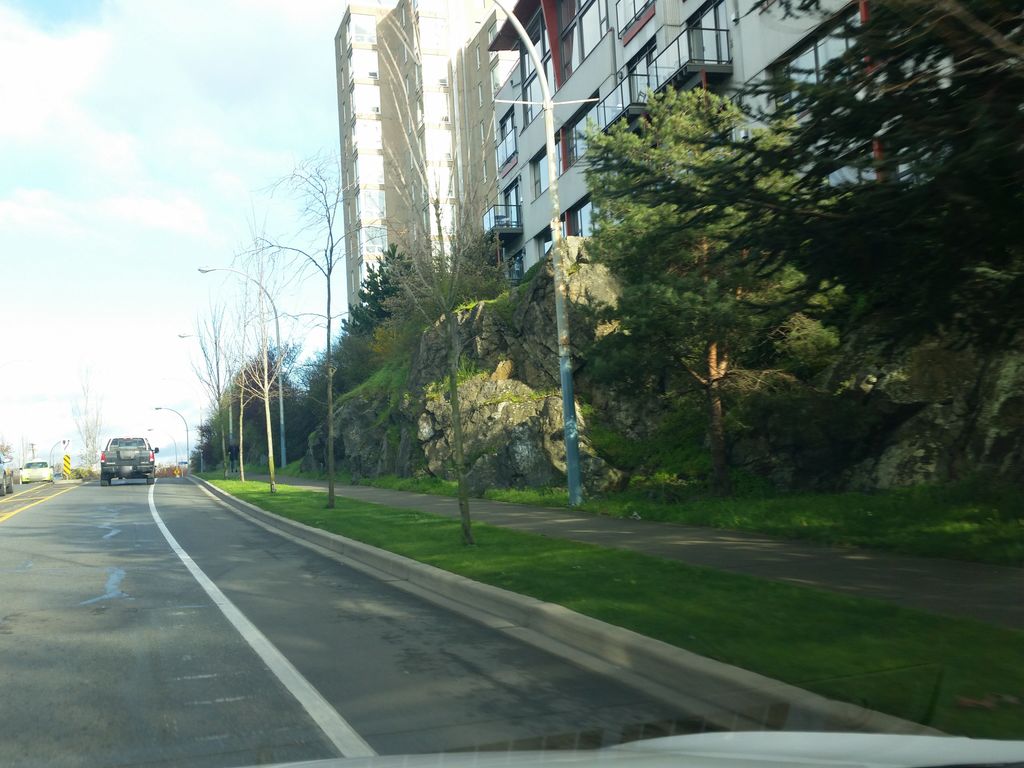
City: victoria